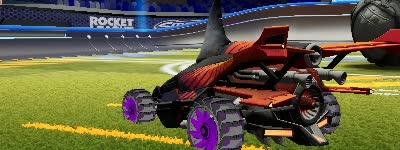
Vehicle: aftershock